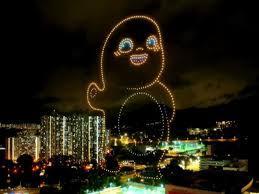
Label: nailong